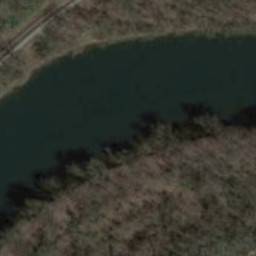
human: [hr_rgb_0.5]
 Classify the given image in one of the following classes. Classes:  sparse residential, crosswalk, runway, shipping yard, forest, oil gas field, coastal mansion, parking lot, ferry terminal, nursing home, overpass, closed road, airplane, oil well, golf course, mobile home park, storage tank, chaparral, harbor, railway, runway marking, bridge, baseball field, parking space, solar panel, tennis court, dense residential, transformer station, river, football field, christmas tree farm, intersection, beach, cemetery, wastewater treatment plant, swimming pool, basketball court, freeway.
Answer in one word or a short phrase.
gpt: river